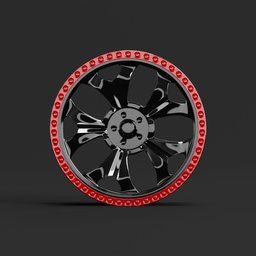
Label: mechanical